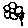
Label: flower